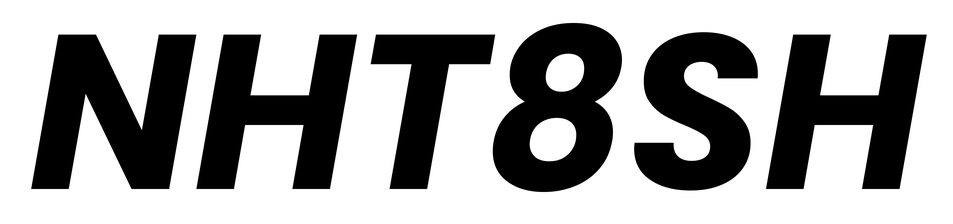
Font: Poppins-BoldItalic